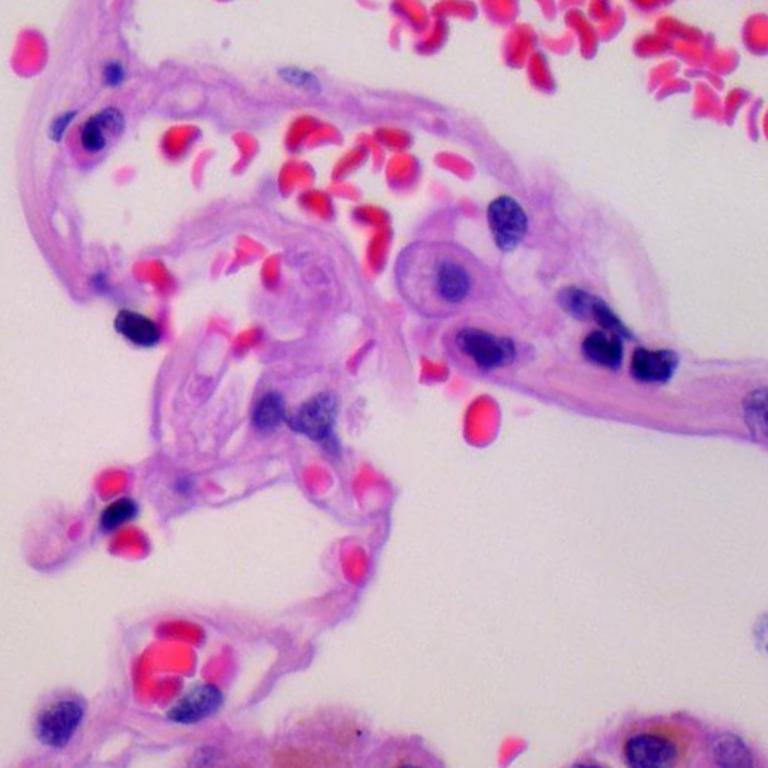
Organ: lung
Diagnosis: benign